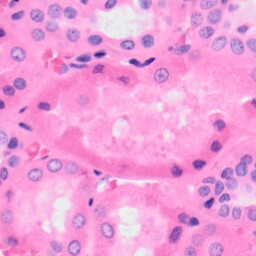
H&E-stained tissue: Kidney